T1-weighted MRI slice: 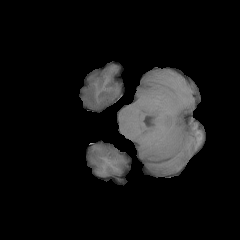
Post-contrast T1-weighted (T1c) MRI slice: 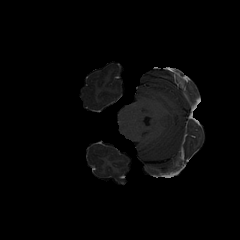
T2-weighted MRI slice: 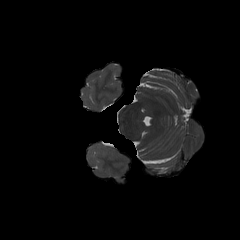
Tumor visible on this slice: no